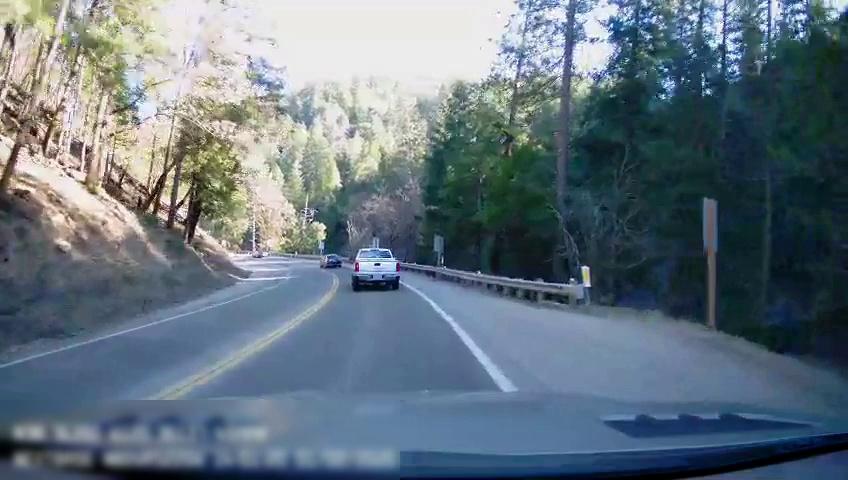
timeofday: Day
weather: Sunny
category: Drivable Space
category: Drivable Space
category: Vehicles | Truck
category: Vehicles | Car
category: Lanes | Opposite Lane
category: Lanes | Current Lane
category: Lanes | Opposite Lane
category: Lanes | Current Lane
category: Traffic | Signs